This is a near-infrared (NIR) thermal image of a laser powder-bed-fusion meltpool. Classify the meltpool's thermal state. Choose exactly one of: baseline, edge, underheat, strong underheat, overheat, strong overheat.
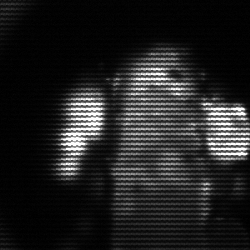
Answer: strong underheat